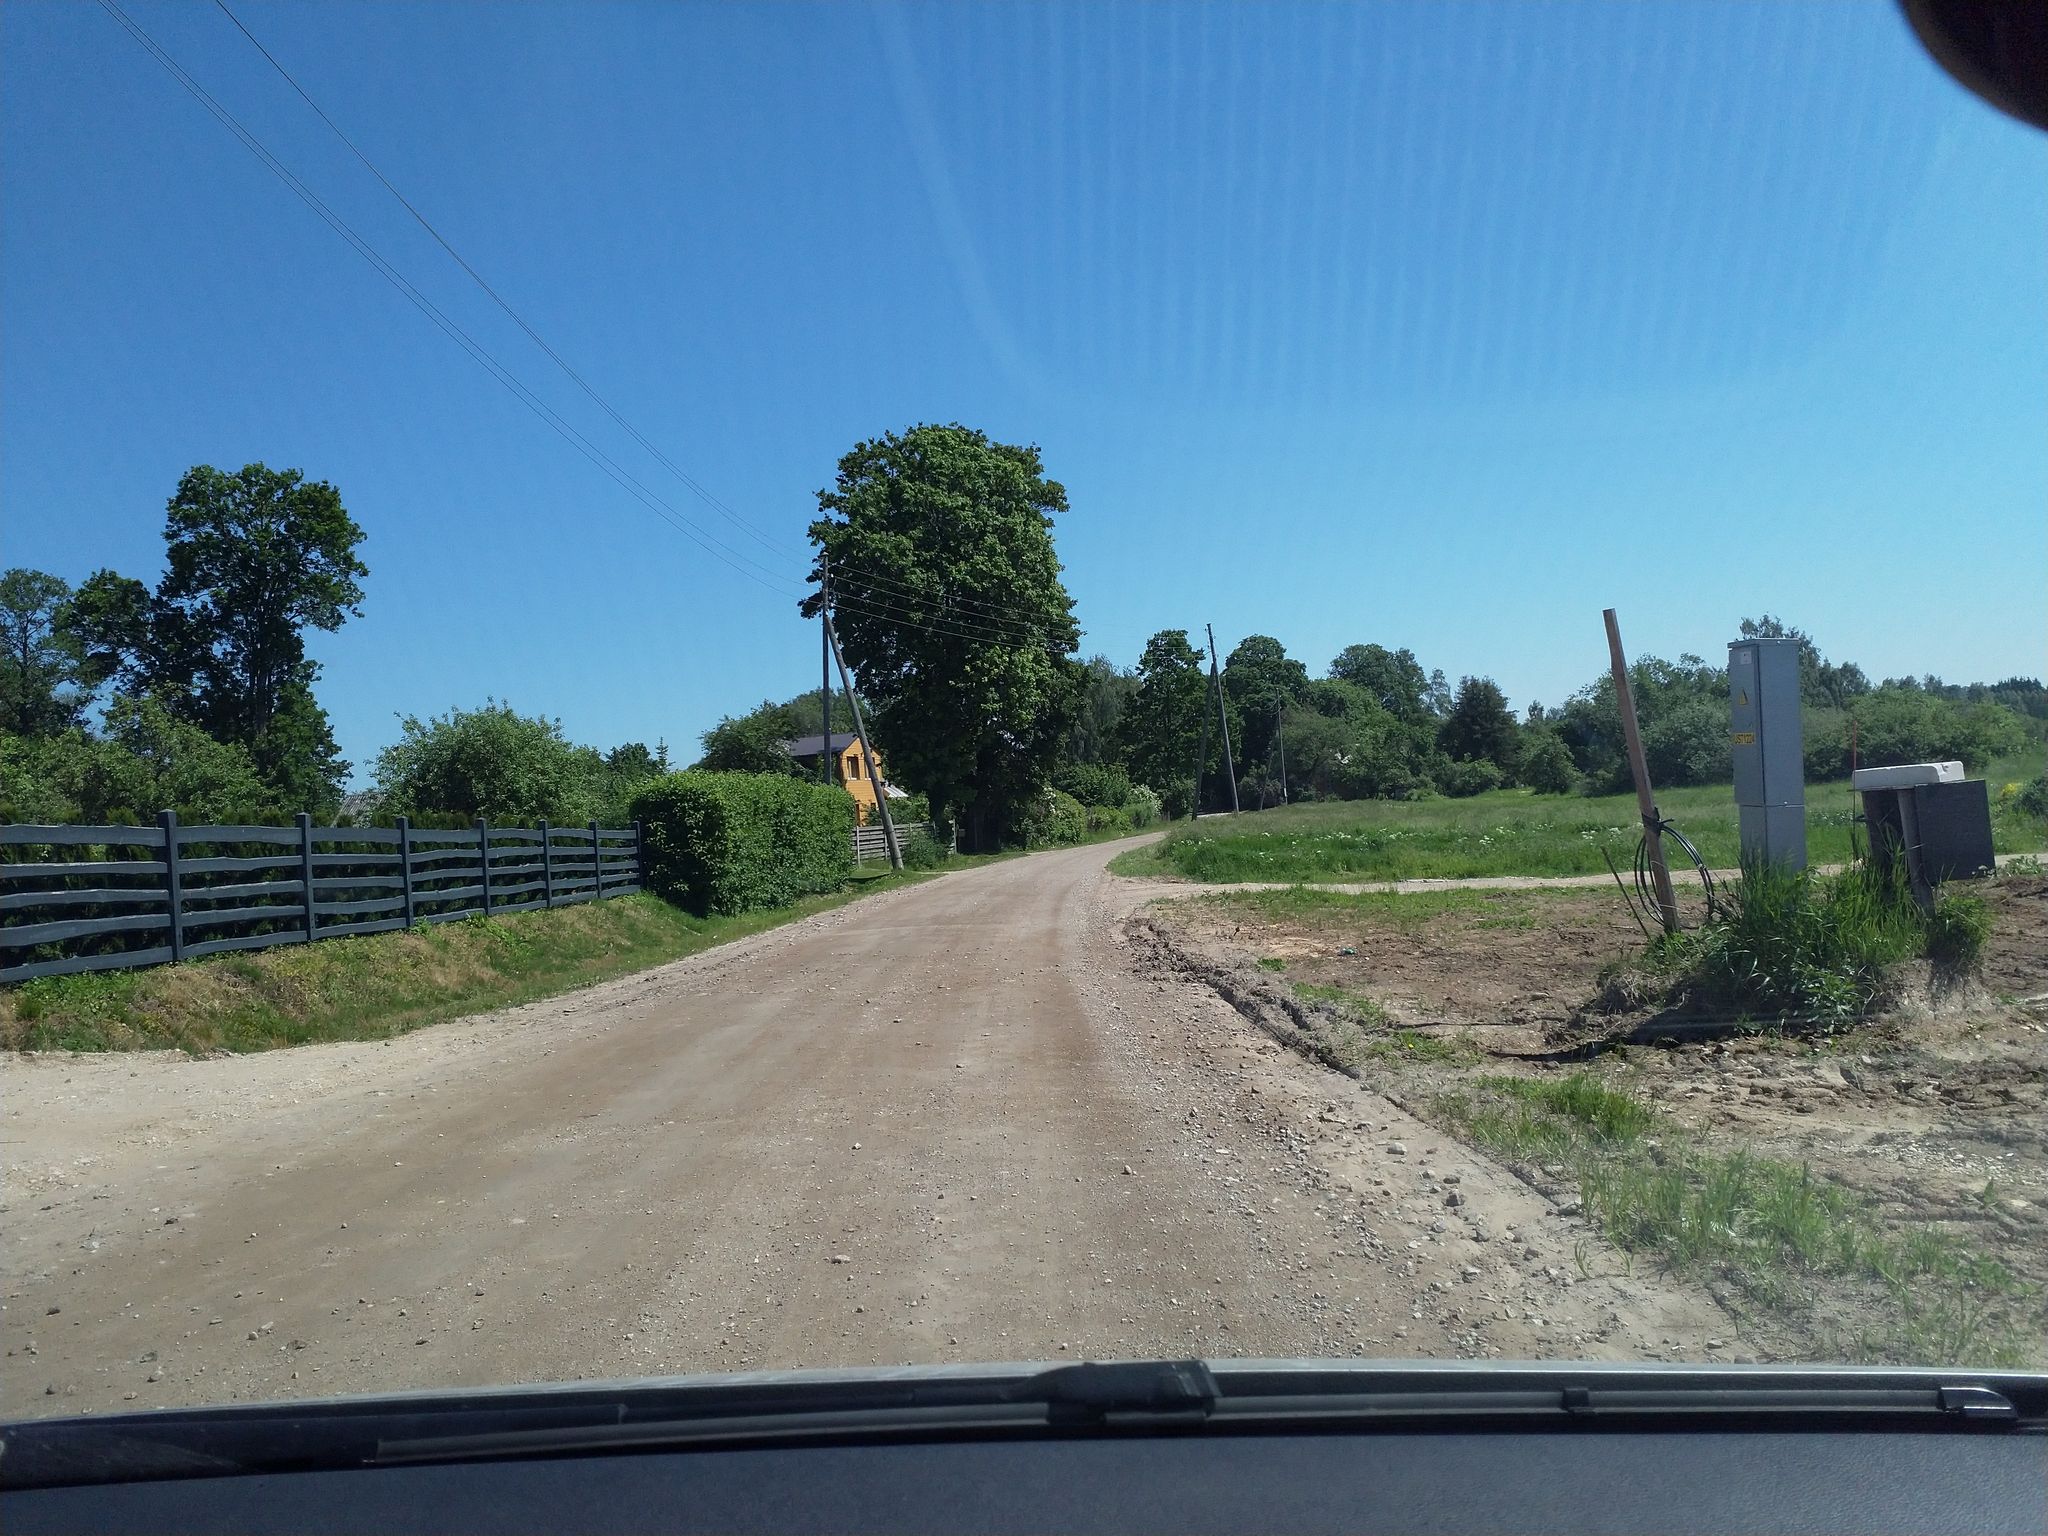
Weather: clear
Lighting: day
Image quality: good
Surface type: driving surface
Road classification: residential, unclassified
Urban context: low density rural
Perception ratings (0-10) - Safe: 3.31, Lively: 1.22, Beautiful: 2.79, Boring: 7.64, Depressing: 4.39, Wealthy: 1